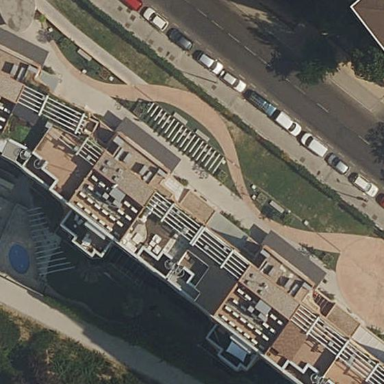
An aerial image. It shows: Image showing building with apartments.